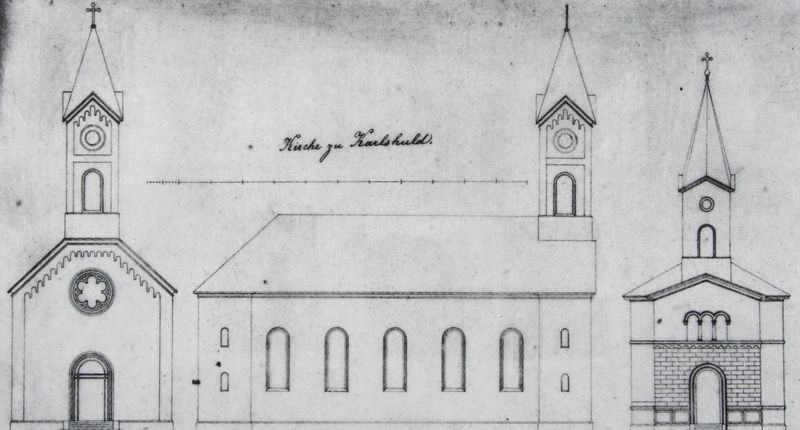
Titel: Ludwigskirche in Karlshuld
Künstler: Friedrich von Gärtner
Standort: München
Institution: Bayerischen Hauptstaatsarchiv
Schlagwörter: blume, fenster, grau, schwarz, skizze, weiss, zeichnung, dach, architektur, kirche, klassizismus, hübsch, rund, turm, klar, schrift, ansicht, türen, ziegel, linien, rundbogen, treppe, seitenansicht, tor, kirchen, kreuz, türme, mauerwerk, beschriftung, bleistift, kathedrale, portal, rosette, romanik, vorderansicht, plan, querschnitt, beschreibung, riss, massstab, aufriss, architekturzeichnung, romanisch, karlsruhe, ansichten, neoromanik, architektonisch, aufris, neoromanisch, technische zeichnung, längsriss, karlshuld